Question: I am trying to port the attached equation into Matlab Mupad.

I have attempted the following Mupad language code:
'''
xbar = stats::mean(x)
xSumTerm := x -> _plus(x - xbar $ i=1..(nops(x)-1));
sum((x-xbar)^2,x=0..m-1)
Error: The operand is invalid. [_plus]
'''
I am trying to figure out what the proper Mupad code should be to interpret this equation. It is even more confusing with this selector at the end. The selector was described as
> d () is a selector, i.e. d () 1 x = if x>0, else d () 0 x = ;
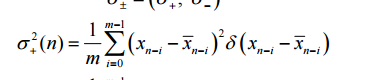
Answer: In the sum, you should vary the index 'i' rather than the variable 'x' itself that depends on the index:
'''
xbar := Symbol::accentOverBar(x):
's_+^2'(n) := sum((x[n-i]-xbar[n-i])^2 * 'd'(x[n-i]-xbar[n-i]), i=0..m-1):
hold('s_+^2'(n)) ='s_+^2'(n)
'''